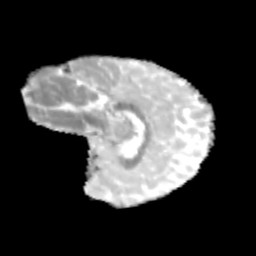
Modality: MD
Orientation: sagittal
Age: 9
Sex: male
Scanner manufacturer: siemens
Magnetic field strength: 3 T
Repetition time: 3.8 s
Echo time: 0.07 s